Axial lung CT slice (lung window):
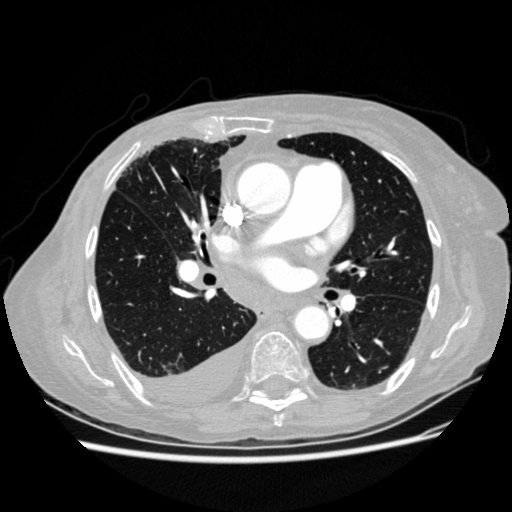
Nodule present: no